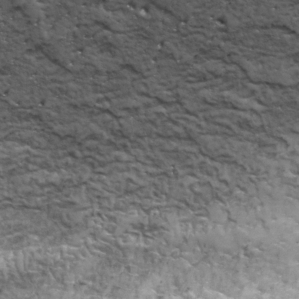
Label: frost